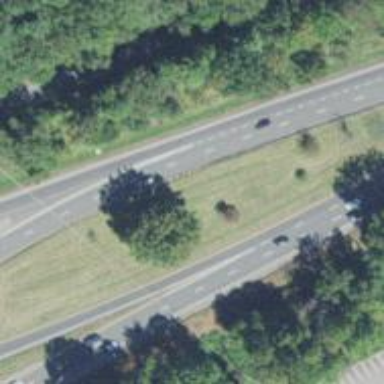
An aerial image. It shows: Motorway junction.